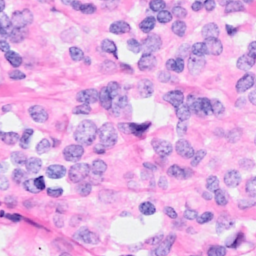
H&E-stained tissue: Breast